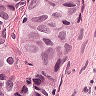
Metastatic tissue present: yes